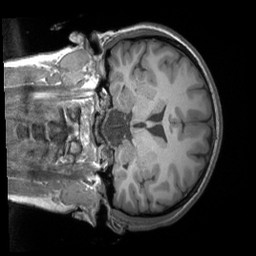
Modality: T1w
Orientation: coronal
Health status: healthy